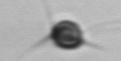
Label: Acanthoica_quattrospina